Question: I have this data:

There are three columns r_code, wtg_code and rr. Every row can be treated as a collection of object properties. We have to select n number of rows from the existing rows. Considering the row are sorted in decreasing order of r_code, constraints are,
1. Select the rows in decreasing order of r_code, many rows can have the same r_code.
2. If many rows have the same r_code, then select on the basis of decreasing wtg_code.
3. If multiple rows have the same wtg_code then select on the basis of lowest rr.
If you can give the solution in Javascript then it will be better otherwise I welcome any language.
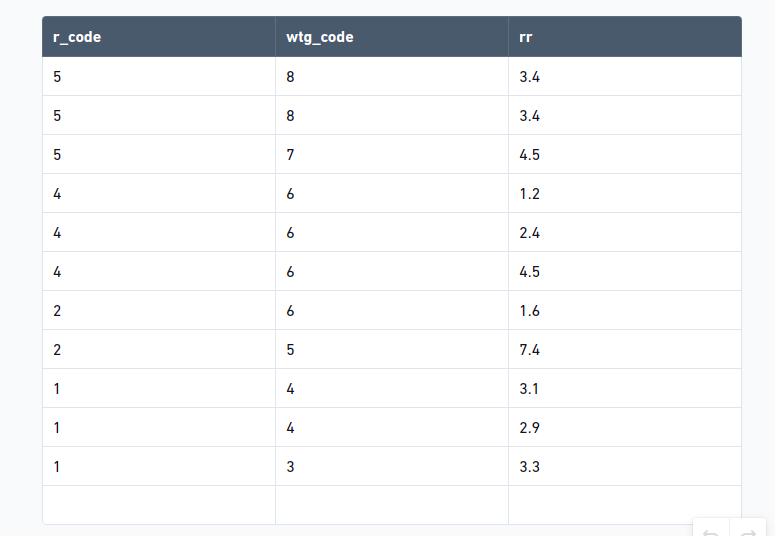
Answer: In JavaScript, the data can be represented like this:
'''
let data = [
{ r_code: 5, wtg_code: 8, rr: 3.4 },
{ r_code: 5, wtg_code: 8, rr: 3.4 },
{ r_code: 5, wtg_code: 7, rr: 4.5 },
{ r_code: 4, wtg_code: 6, rr: 1.2 },
{ r_code: 4, wtg_code: 6, rr: 2.4 },
{ r_code: 4, wtg_code: 6, rr: 4.5 },
{ r_code: 2, wtg_code: 6, rr: 1.6 },
{ r_code: 2, wtg_code: 5, rr: 7.4 },
{ r_code: 1, wtg_code: 4, rr: 3.1 },
{ r_code: 1, wtg_code: 4, rr: 2.9 },
{ r_code: 1, wtg_code: 3, rr: 3.3 },
];
'''
> Considering the row are sorted in decreasing order of r_code
That could still allow for several permutations. The rules for selection really mean that you should sort the data more precisely: by descending 'r_code', descending 'wtg_code' and ascending 'wtg_code'.
For that you can use the 'sort' method.
'''
data.sort((a, b) => b.r_code - a.r_code || b.wtg_code - a.wtg_code || a.rr - b.rr);
'''
Finally, if you are interested in the first 10 ('n=10'), then slice:
'''
let n = 10;
console.log(data.slice(0, n));
'''